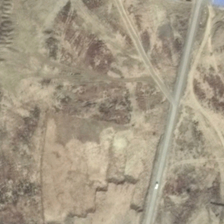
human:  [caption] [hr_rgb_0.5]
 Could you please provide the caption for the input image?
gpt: a road is in a piece of bareland .

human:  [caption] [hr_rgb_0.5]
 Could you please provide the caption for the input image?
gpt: a road is in a piece of bareland .

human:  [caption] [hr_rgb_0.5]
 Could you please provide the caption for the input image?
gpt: a road is in a piece of bareland .

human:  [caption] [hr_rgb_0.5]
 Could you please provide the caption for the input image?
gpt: a road is in a piece of bareland .

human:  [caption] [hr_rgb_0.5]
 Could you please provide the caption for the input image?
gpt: a road is in a piece of bareland .